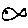
Label: fish